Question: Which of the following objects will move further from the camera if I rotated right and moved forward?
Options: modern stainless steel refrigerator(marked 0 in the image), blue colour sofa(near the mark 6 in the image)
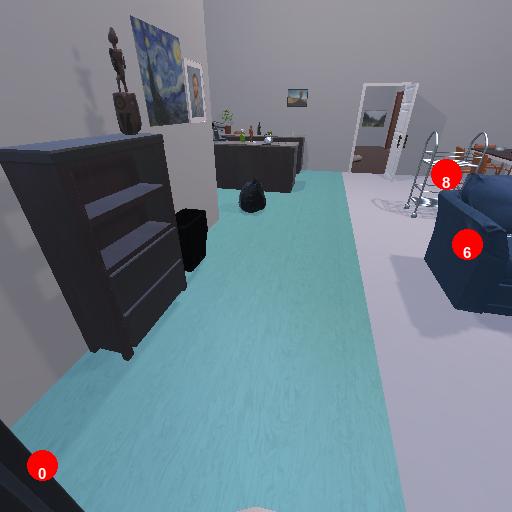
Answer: modern stainless steel refrigerator(marked 0 in the image)